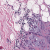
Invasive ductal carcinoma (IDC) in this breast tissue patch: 1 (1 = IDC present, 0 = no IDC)